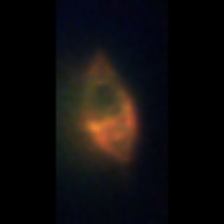
Taxon: Gyrodinium
Group: Dinoflagellates